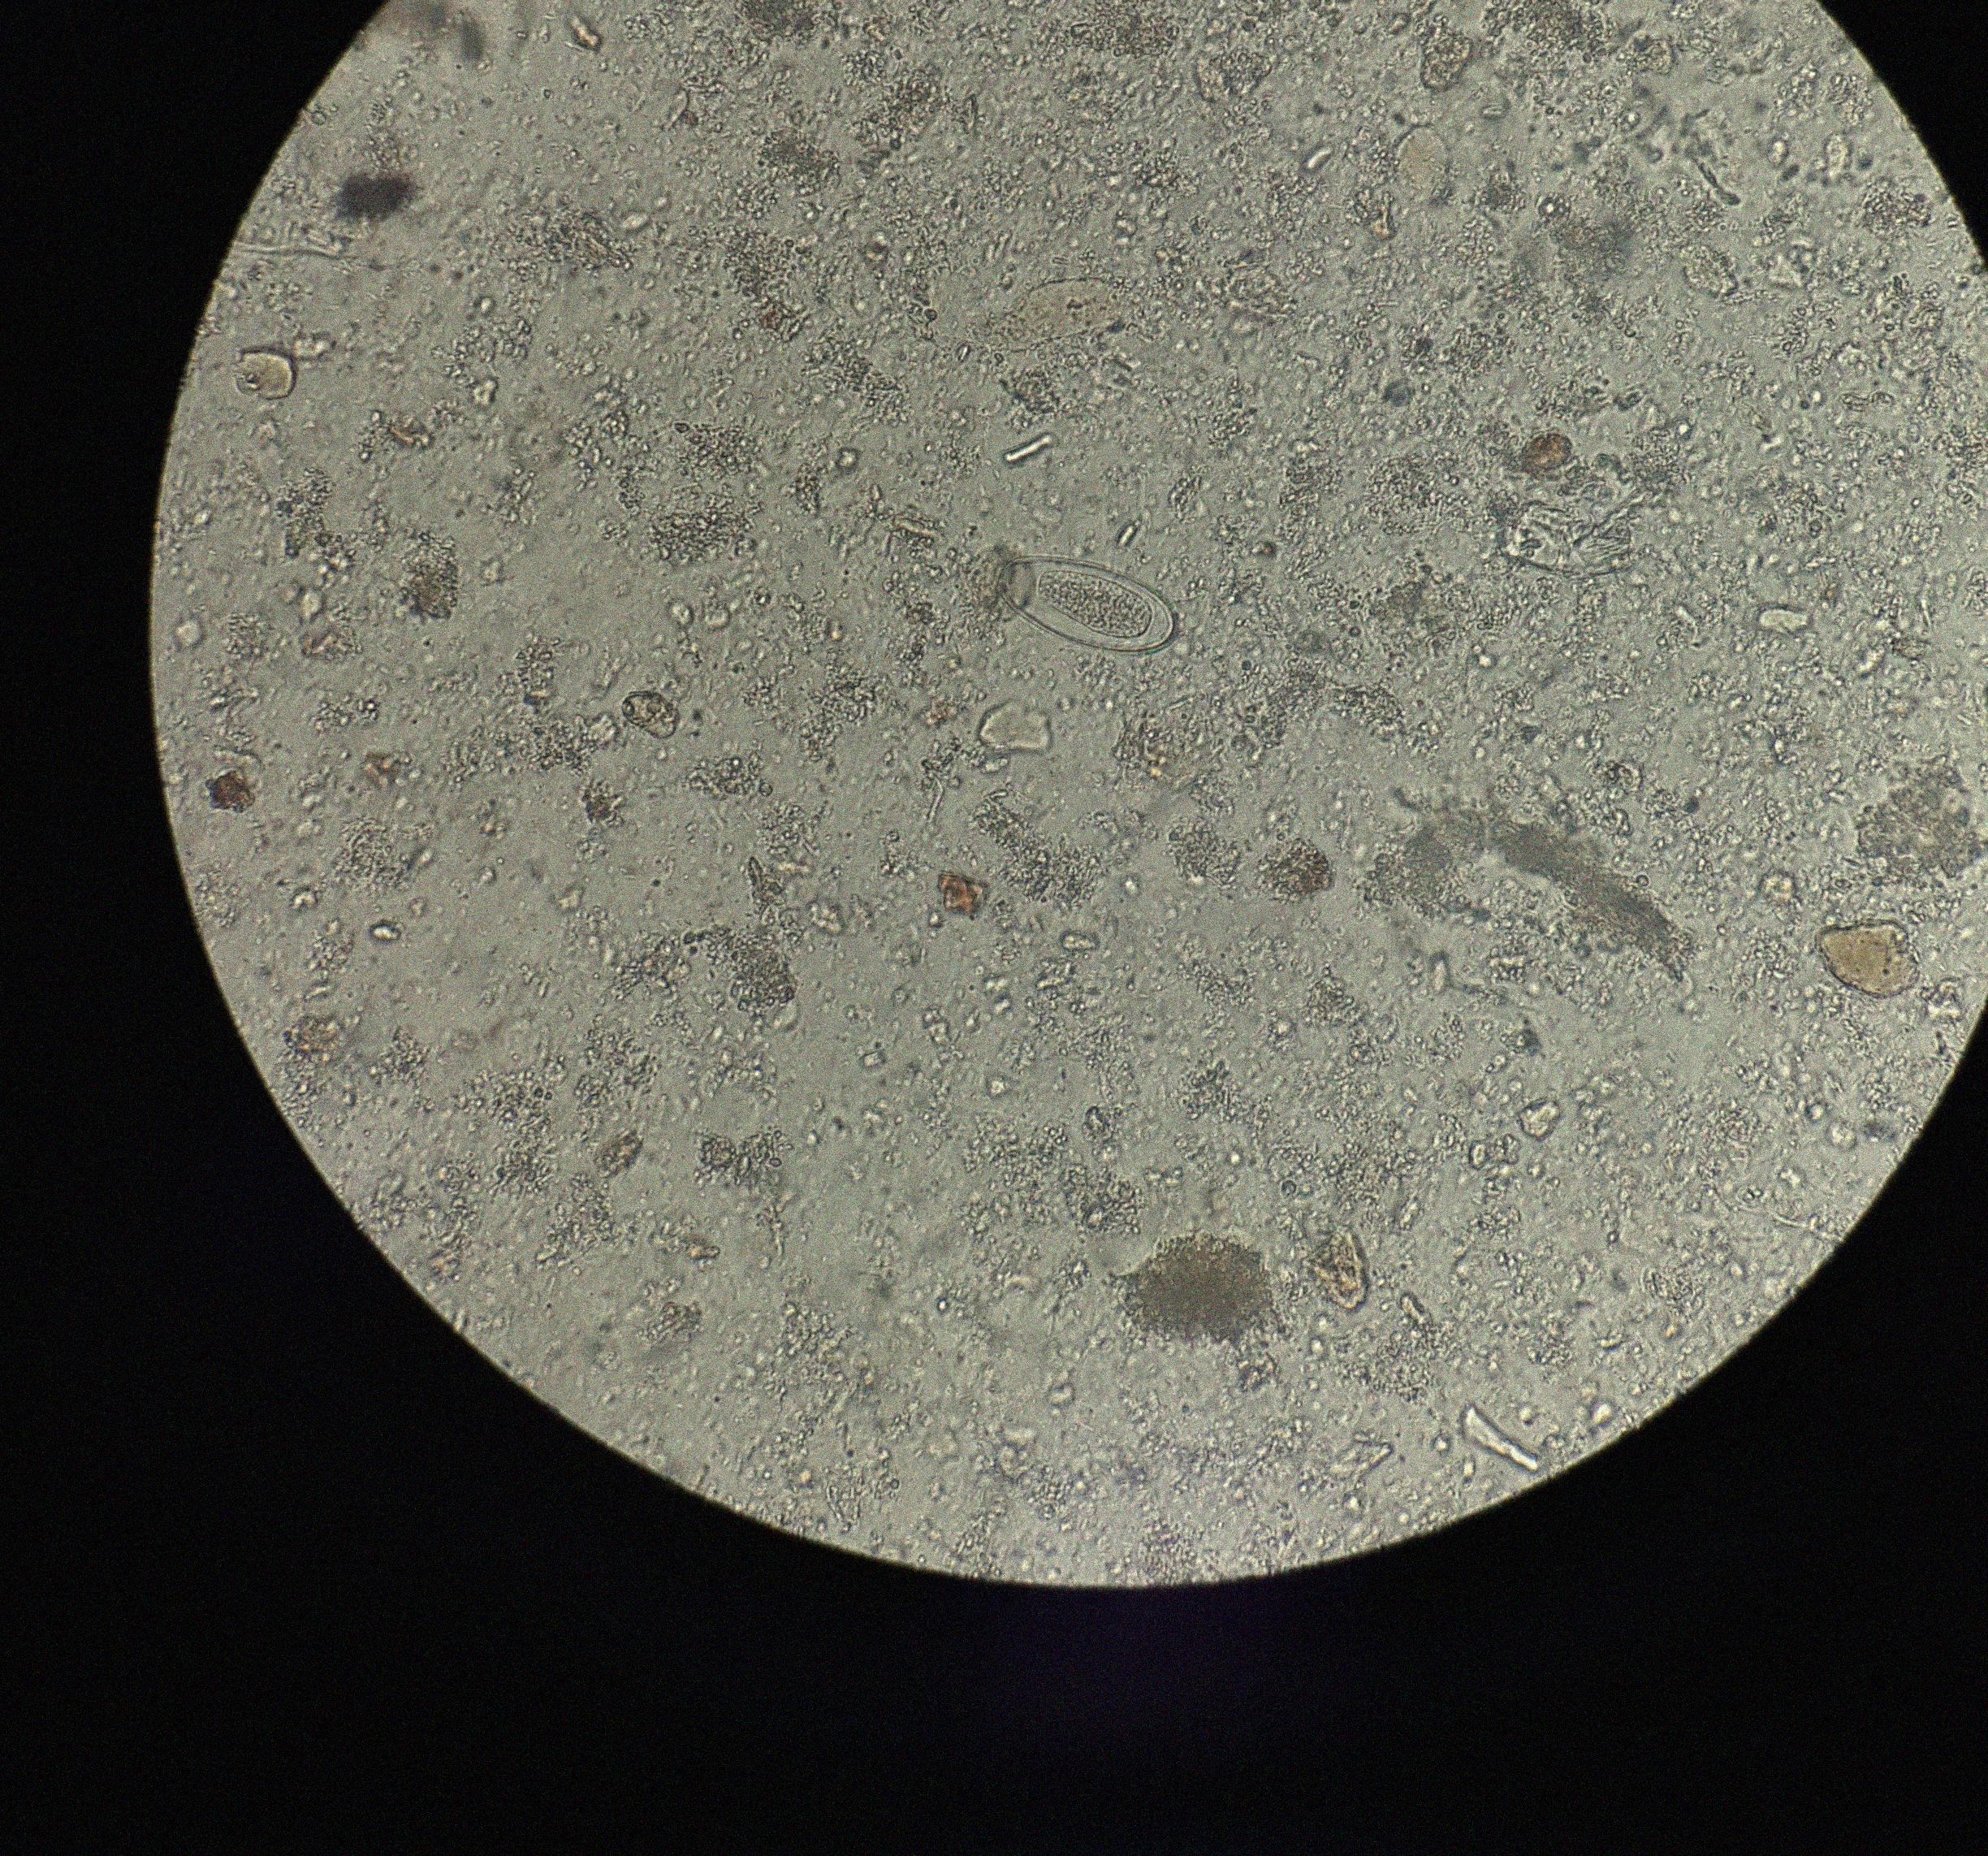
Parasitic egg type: Enterobius vermicularis